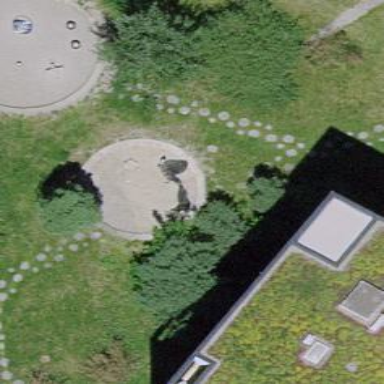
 featuring gravel surface and concrete structures. There is also retaining wall surrounding the area."